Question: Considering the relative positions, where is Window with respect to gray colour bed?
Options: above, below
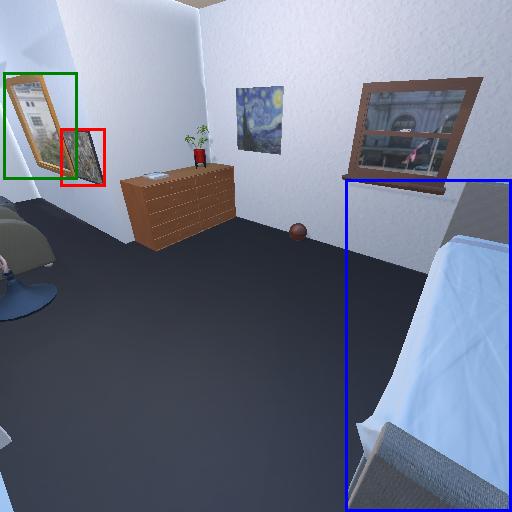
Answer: above